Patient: sex F, age 68
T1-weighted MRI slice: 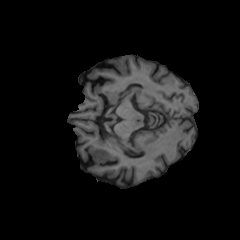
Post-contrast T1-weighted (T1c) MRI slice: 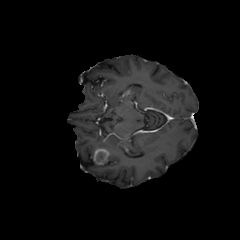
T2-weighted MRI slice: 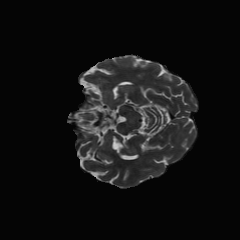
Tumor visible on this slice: yes
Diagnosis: Glioblastoma, IDH-wildtype
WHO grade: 4